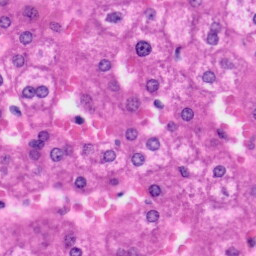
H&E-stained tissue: Liver